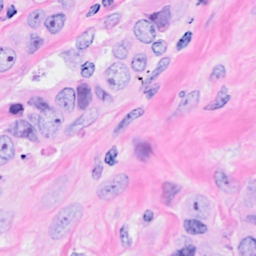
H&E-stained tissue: Breast